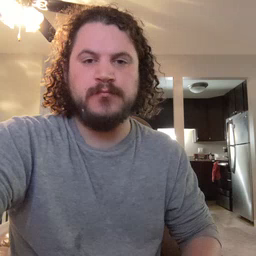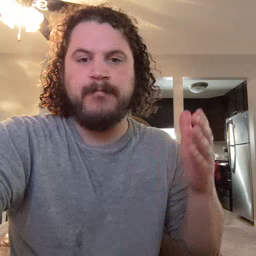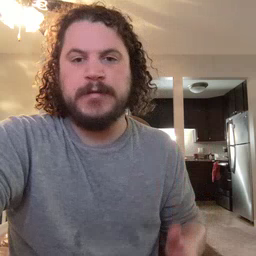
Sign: beside